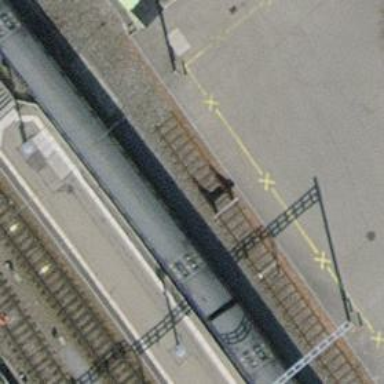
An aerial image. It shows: Railway buffer stop.